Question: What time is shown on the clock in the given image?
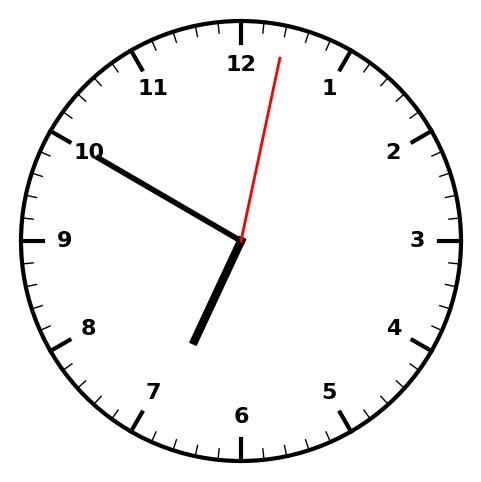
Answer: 06:50:02